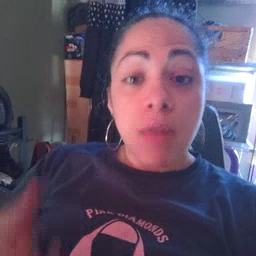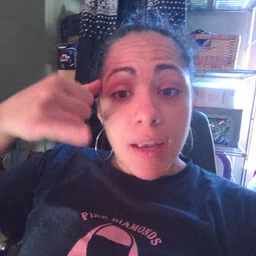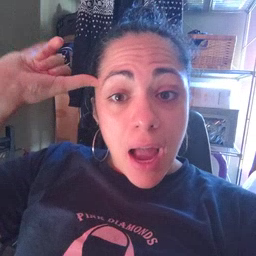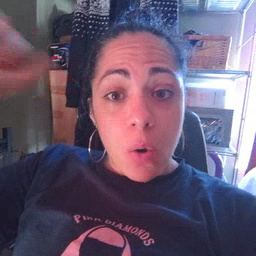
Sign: cow